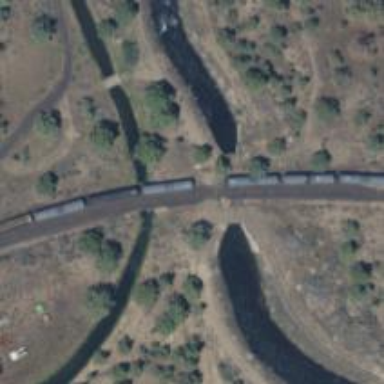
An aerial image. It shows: Culvert tunnel under canal.